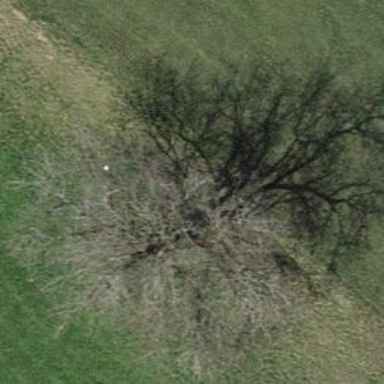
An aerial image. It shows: Urban area featuring tree as natural element.